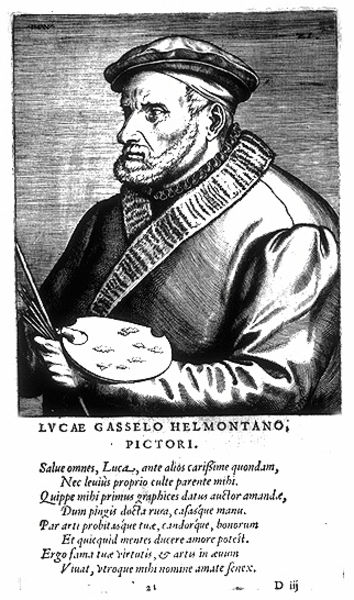
Titel: Bildnis des Lucas Gassel
Künstler: Hieronymus Cock
Institution: (Seriendruck)
Schlagwörter: hand, mann, schatten, weiß, grau, hintergrund, hut, licht, mund, nase, ohr, profil, schwarz, stirn, haube, anzug, bart, jacke, kappe, mütze, falten, kragen, rahmen, vollbart, ärmel, bildnis, gilde, portrait, porträt, auge, halbfigur, mantel, stilleben, schrift, farben, grafik, ernst, inschrift, streng, maler, konzentriert, dreiviertelprofil, schimmer, druck, druckgraphik, schwarz weiß, stich, künstler, illustration, text, beschriftung, backenbart, palette, pinsel, halbprofil, gedicht, kupferstich, legende, latein, einblattdruck, farbpalette, lukas, palett, lucas, pinselbund, sereindruck, pictori, dreiviertelportait, gasselo, seid alle gegrüßt